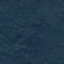
Land use / land cover class: Forest